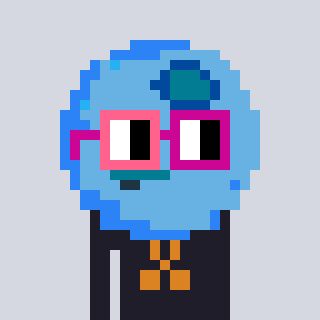
a pixel art character with square pink and red glasses, a blueberry-shaped head and a grayscale-colored body on a cool background